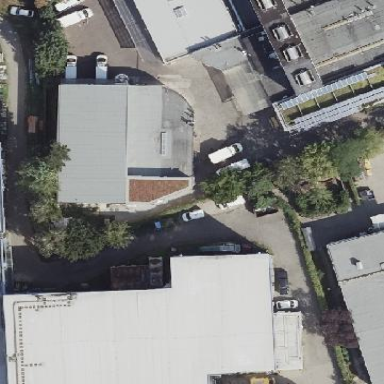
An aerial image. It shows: Industrial building with works on site.